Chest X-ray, PA view. Patient: 51 years old, sex F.
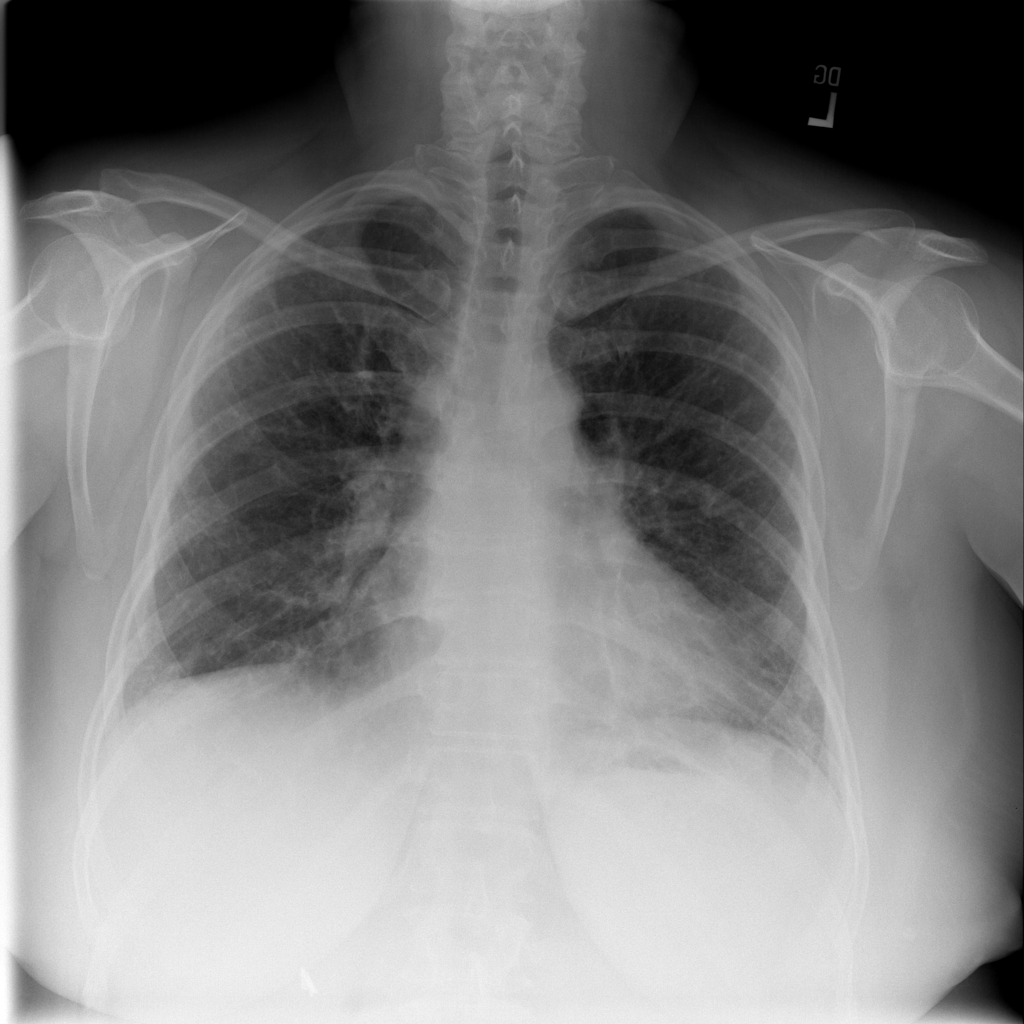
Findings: Fibrosis